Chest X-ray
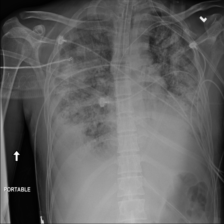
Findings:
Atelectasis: negative
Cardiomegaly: negative
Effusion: negative
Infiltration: positive
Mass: negative
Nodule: negative
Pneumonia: negative
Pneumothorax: negative
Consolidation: negative
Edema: negative
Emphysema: negative
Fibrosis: negative
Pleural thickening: negative
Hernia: negative